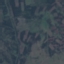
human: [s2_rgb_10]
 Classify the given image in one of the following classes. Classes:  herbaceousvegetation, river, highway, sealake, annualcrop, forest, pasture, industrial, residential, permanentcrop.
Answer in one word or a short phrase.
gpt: HerbaceousVegetation